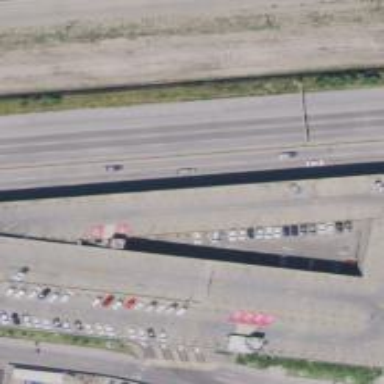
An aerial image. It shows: Trunk highway.